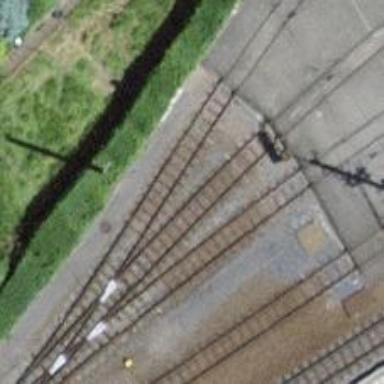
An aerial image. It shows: Narrow-gauge railway yard with electrified tracks featuring contact line.